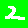
Digit: 2